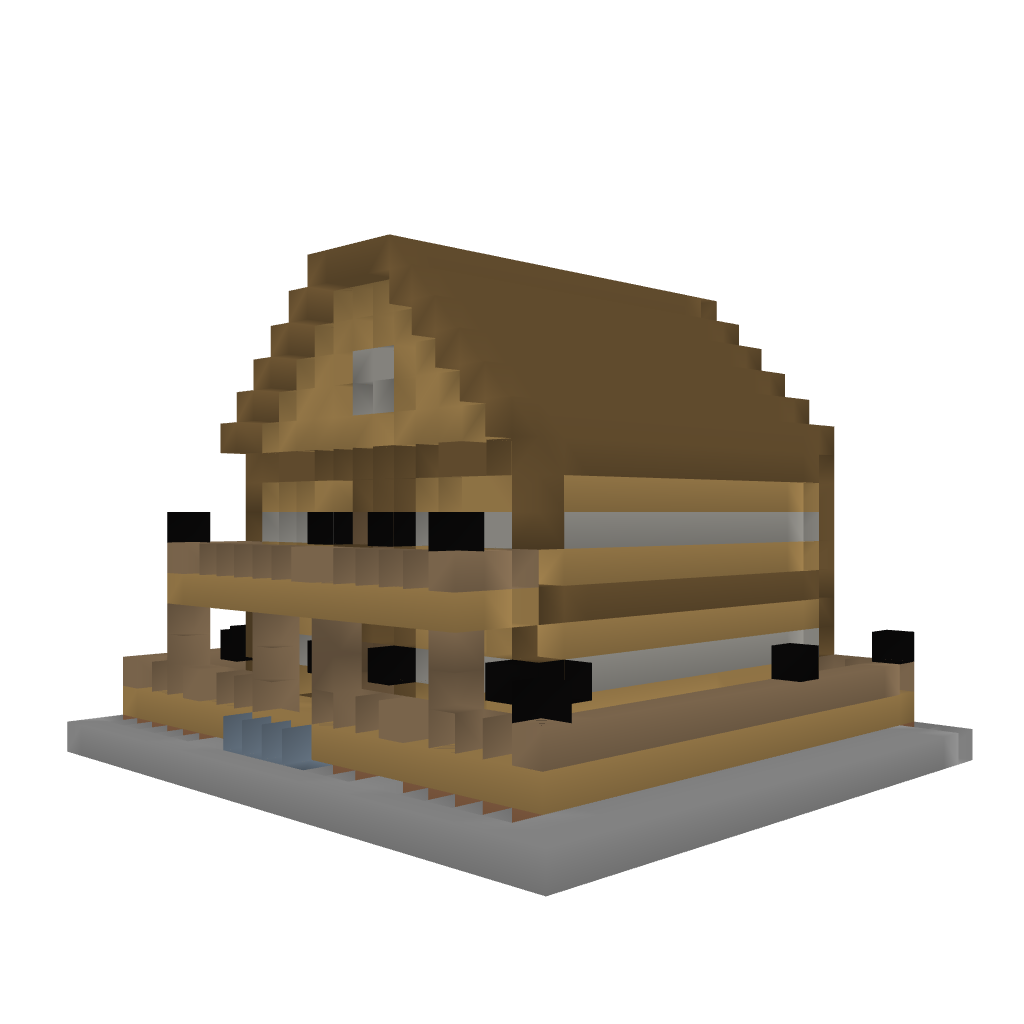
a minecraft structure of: Two story house